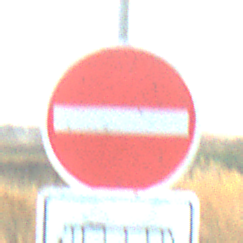
Verkehrszeichen: VerbotDerEinfahrt
Zusatzzeichen unten: MehrspurigeFahrzeugeFrei7
Umgebung: Outdoor, Nature
Tageszeit: SunriseSunset
Wetter: PartlyCloudy
Licht: Natural
Jahreszeit: NotSpecified
Kontrast: MediumContrast